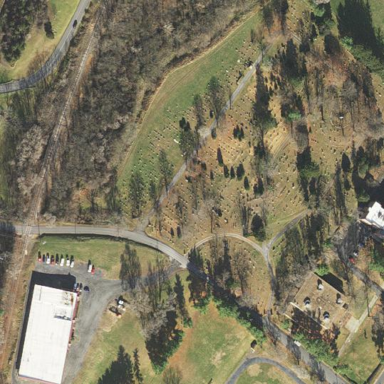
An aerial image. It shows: Cemetery.